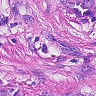
Metastatic tissue present: yes